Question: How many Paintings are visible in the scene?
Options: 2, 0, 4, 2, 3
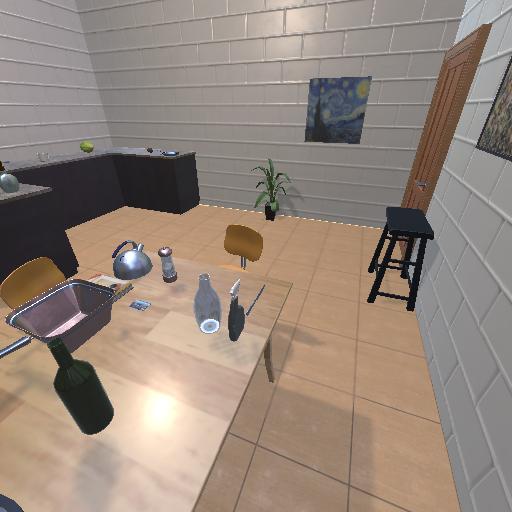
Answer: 2